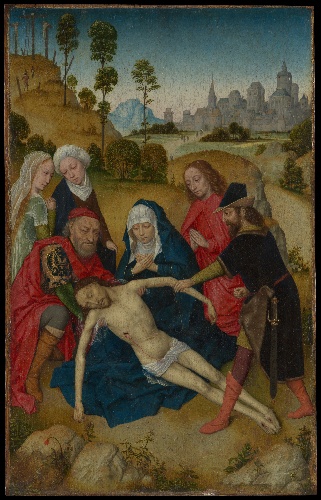
Title: The Lamentation of Christ
Artist: Simon Marmion
Artist bio: French, Amiens ca. 1425–1489 Valenciennes
Date: ca. 1473
Object type: Painting
Classification: Paintings
Medium: Oil and tempera (?) on oak panel
Dimensions: 20 3/8 x 12 7/8 in. (51.8 x 32.7 cm)
Department: Robert Lehman Collection
Credit line: Robert Lehman Collection, 1975
Accession year: 1975
Repository: Metropolitan Museum of Art, New York, NY
Tags: Men|Women|Lamentation|Christ|Virgin Mary